Question: I've got a simple query
'''
select distinct m.STATE_CD, m.sex,SUM(c.cost) as TotalCost
from members as m
inner join claims as c on c.patid=m.PATID
group by cube(m.STATE_CD,m.sex)
order by m.STATE_CD
'''
which returns a result set like

I would like to order by 'STATE_CD' in the fashion that it is now, but is there a way to make the NULLS be at the bottom of the result set with the 'STATE_CD' column still being in alphabetical order, without adding CASE statements to change the NULL to something that alphabetically falls last?
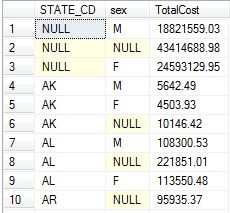
Answer: Use ISNULL in the order by:
'''
DECLARE @test TABLE (STATE CHAR(2));
INSERT @test (STATE)
SELECT NULL
UNION ALL
SELECT 'AK'
UNION ALL
SELECT 'AL'
UNION ALL
SELECT 'AR';
/*Returns null first*/
SELECT * FROM @test ORDER BY STATE
/*Returns null last*/
SELECT * FROM @test ORDER BY ISNULL(STATE,'ZZ');
'''